Question: Count the number of objects in the diagram.
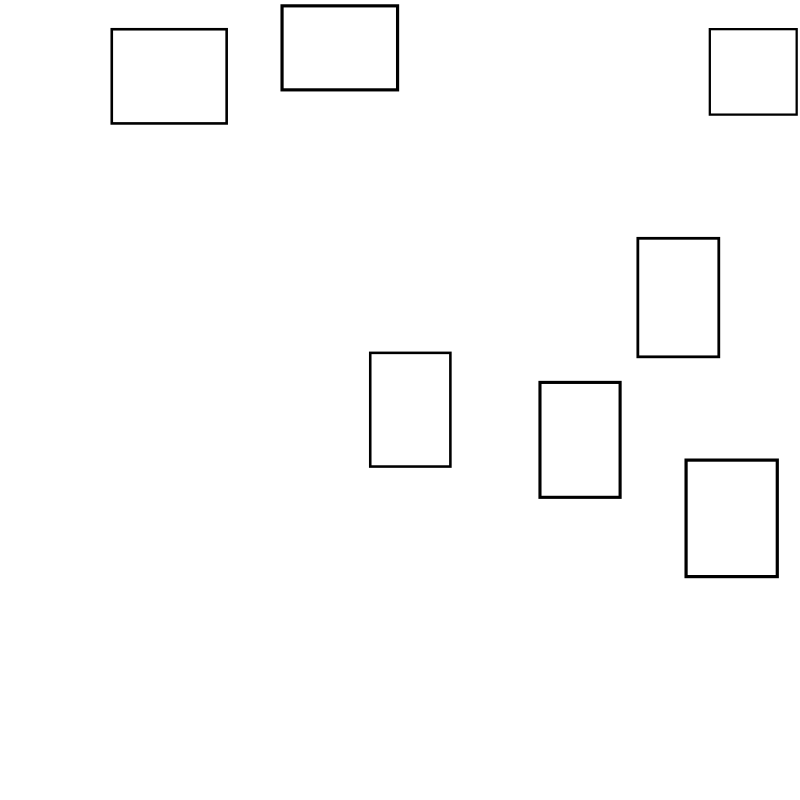
Answer: 7